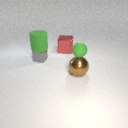
small gray metal cube below large green rubber cylinder